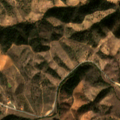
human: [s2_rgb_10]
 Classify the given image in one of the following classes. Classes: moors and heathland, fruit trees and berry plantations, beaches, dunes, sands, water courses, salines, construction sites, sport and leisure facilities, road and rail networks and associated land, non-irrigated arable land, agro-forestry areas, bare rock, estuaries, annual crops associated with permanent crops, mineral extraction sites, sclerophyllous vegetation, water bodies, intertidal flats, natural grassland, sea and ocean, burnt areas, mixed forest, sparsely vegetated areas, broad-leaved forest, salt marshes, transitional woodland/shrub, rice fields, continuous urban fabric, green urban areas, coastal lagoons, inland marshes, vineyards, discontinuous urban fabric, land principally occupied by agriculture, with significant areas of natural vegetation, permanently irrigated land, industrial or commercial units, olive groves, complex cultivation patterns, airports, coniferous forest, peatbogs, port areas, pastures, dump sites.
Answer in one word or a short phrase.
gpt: pastures, agro-forestry areas, broad-leaved forest, transitional woodland/shrub